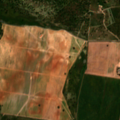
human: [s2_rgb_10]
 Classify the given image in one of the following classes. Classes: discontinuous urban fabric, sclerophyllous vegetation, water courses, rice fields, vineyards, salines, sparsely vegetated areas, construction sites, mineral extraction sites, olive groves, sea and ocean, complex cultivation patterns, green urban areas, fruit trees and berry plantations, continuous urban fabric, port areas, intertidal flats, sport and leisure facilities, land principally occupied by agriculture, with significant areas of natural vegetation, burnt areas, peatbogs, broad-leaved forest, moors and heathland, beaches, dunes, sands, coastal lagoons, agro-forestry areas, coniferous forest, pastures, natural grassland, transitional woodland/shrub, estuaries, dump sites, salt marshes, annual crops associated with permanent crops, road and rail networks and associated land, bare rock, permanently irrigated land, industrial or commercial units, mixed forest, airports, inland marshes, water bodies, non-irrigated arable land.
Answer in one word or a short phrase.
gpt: continuous urban fabric